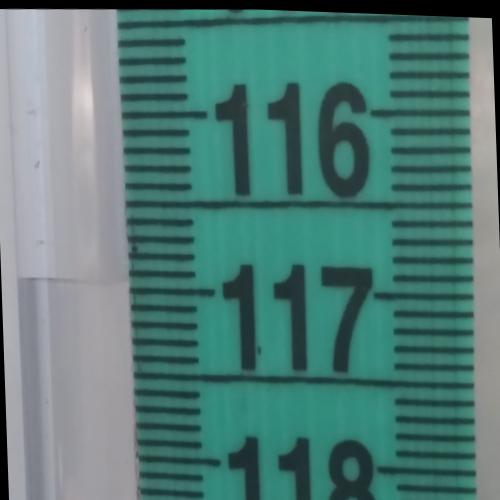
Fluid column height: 117.0 cm